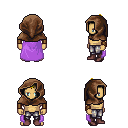
a pixel art fantasy rpg character, male body template, human, tanned skin, lavender cape, metal pants, blonde short mohawk hairstyle, cloth hood, leather bracers, maroon shoes, four views (front, back, left, right), 2x2 character sprite sheet, small pixel art, hard edges, no anti-aliasing